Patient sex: M
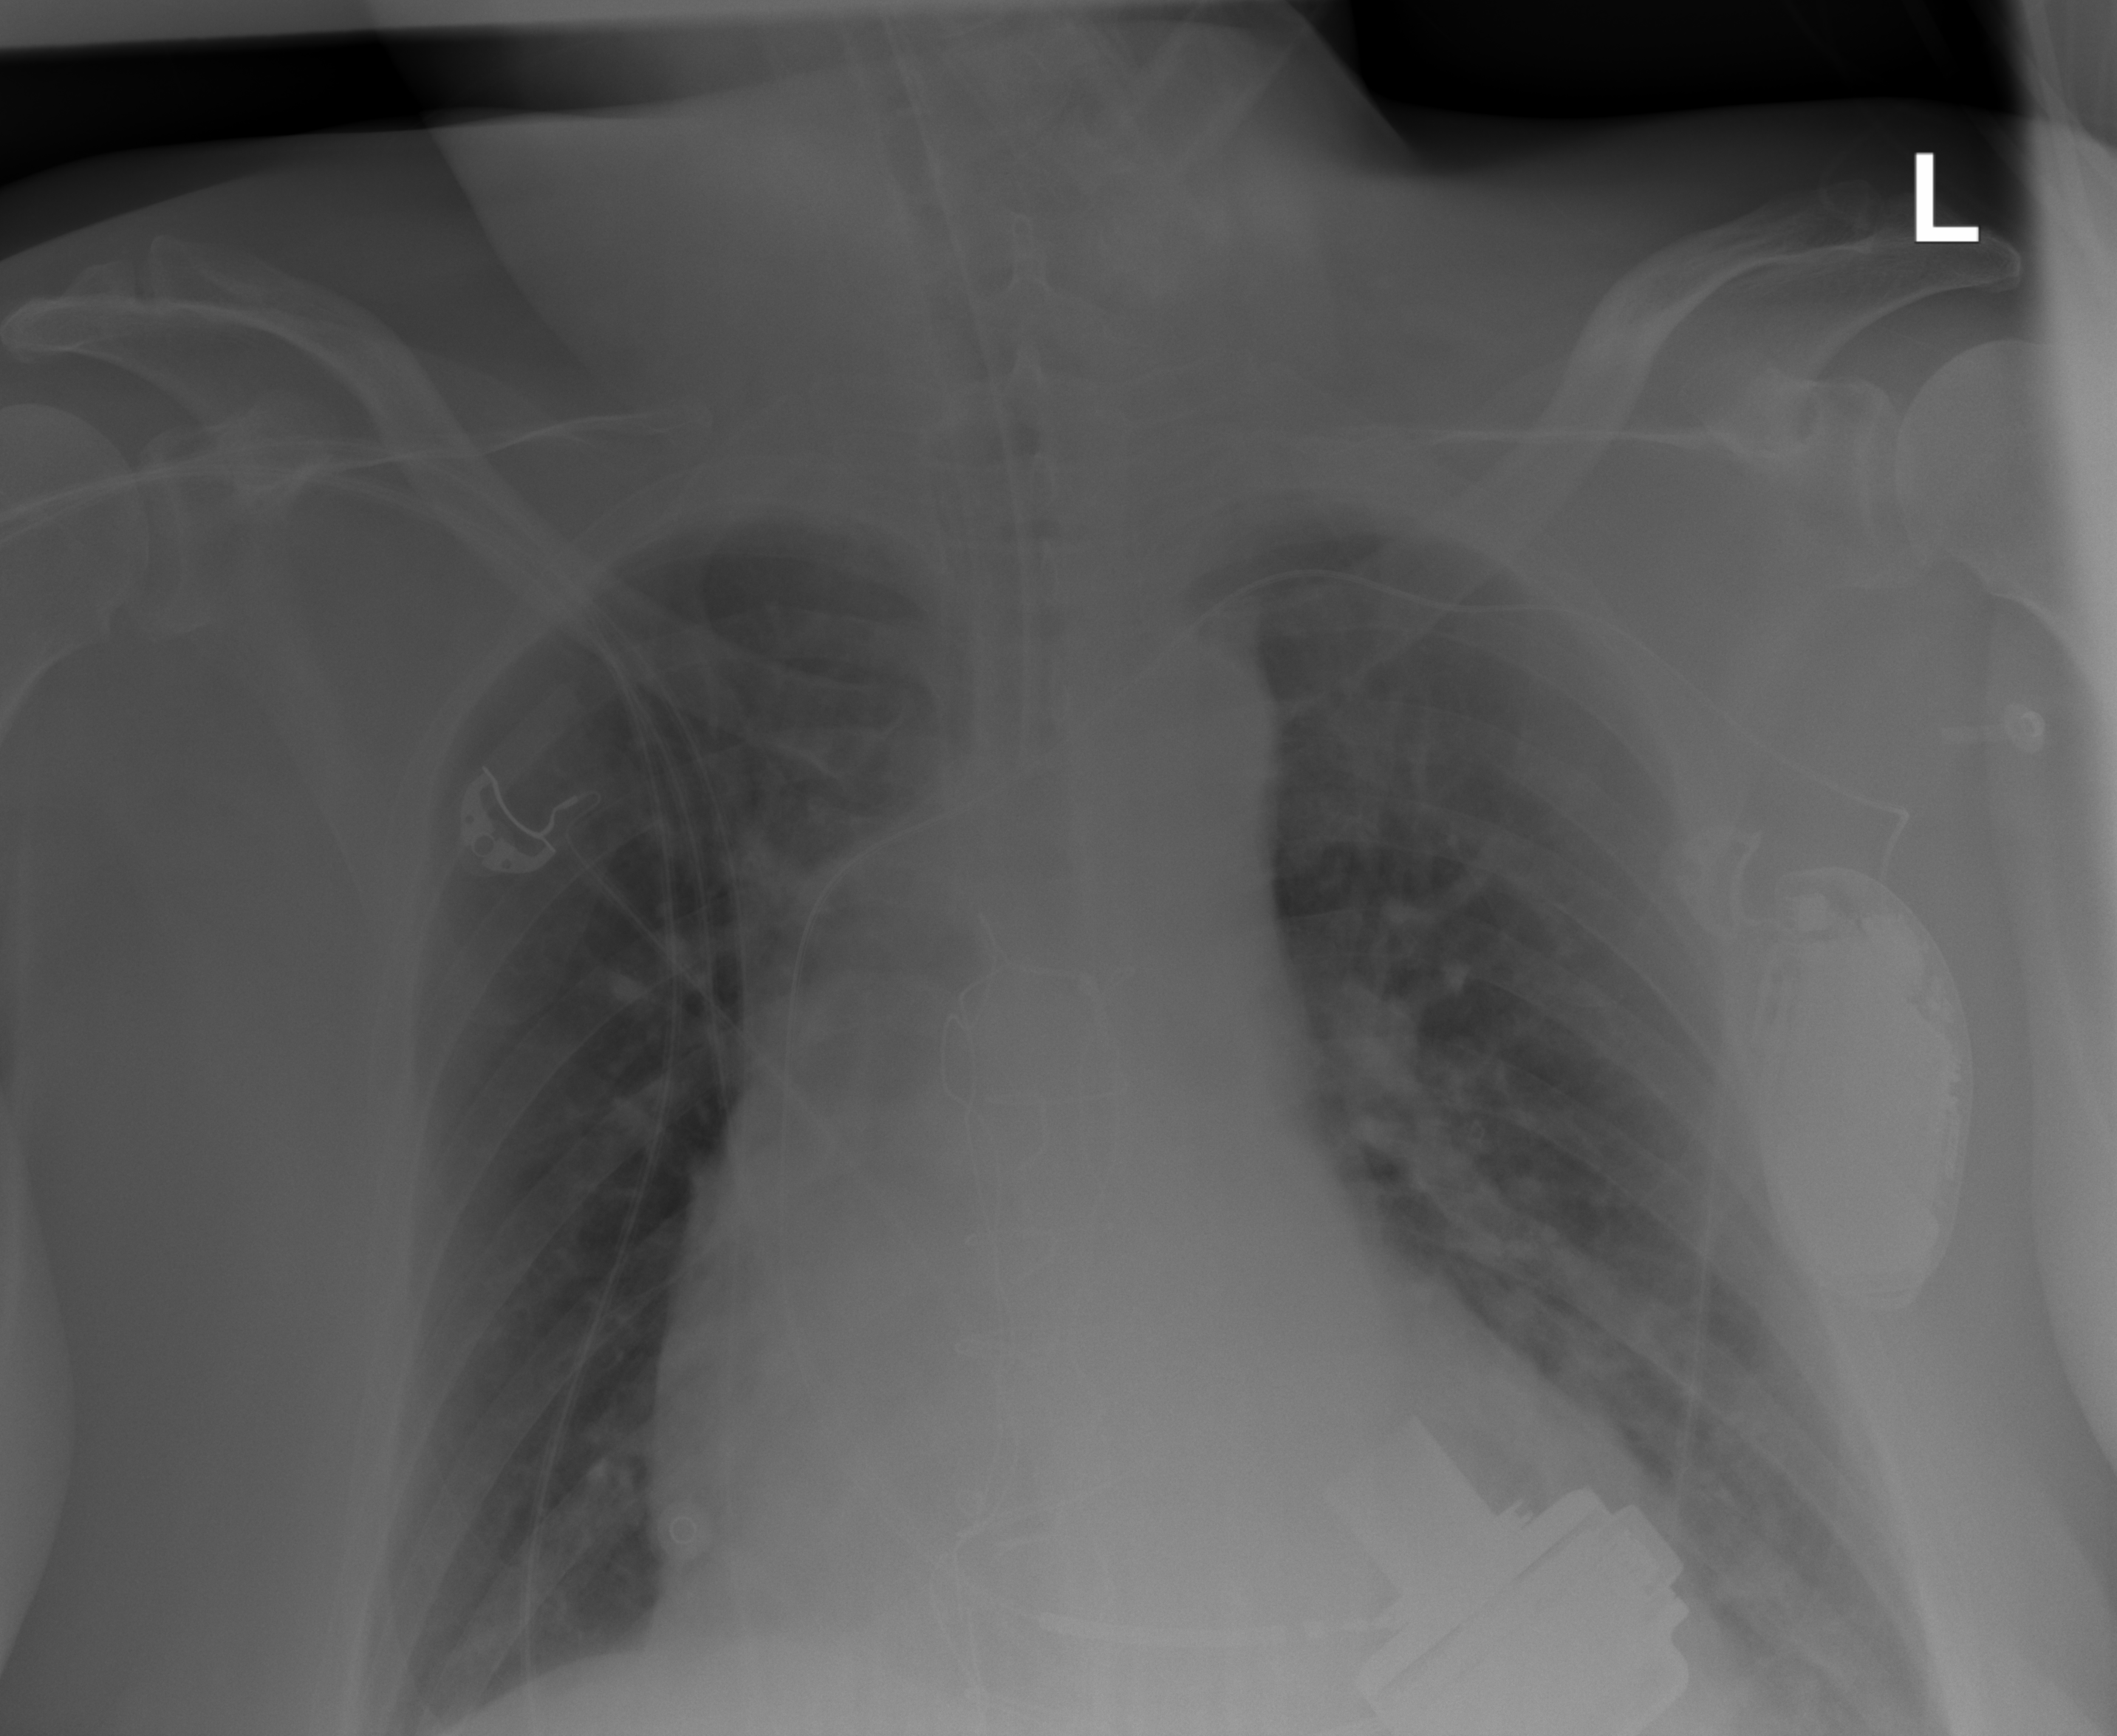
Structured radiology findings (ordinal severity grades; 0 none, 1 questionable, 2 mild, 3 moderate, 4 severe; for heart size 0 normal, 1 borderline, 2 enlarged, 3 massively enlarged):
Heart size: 2
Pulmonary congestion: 2
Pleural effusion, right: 0
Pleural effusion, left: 2
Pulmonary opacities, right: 0
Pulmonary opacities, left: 0
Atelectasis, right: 0
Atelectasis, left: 2